Question: The 'touchesBegan:' is not being called by my 'TextSelection' class. 'TextSelection' is a UIView subclass which I added as a subview of 'ReaderContentPage', also a UIView. 'ReaderContentPage' is s subview of 'ReaderContentView', a UIScrollView. And this 'ReaderContentView' is inside 'ReaderViewController', a UIViewController. Here is an illustration to make it easier to understand.

Now my problem is this. 'touchesBegan:' and 'touchesMoved:' is not recognized in TextSelect. I enabled the userInteraction, used the UIPanGestureRecognizer, but none of those worked. Now when I tried to do this: '[self.ReadContView addSubView:txtSel]' instead of this '[self.ReadContView.ReadContPage addSubView:txtSel]', the touches are recognized. But I have to add it in ReaderContentPage and not in ReaderContentView for some reason. So can anyone explain to me why 'touchesBegan' and 'touchesMoved' are not called when I add TextSelect in ReaderContentPage?
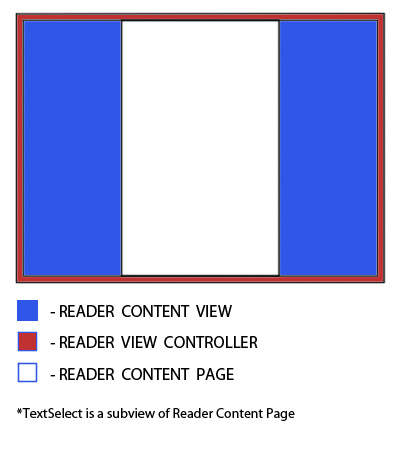
Answer: UserInteraction is disabled by default on UIImageView, have you a UIImageView in your readContentPage?